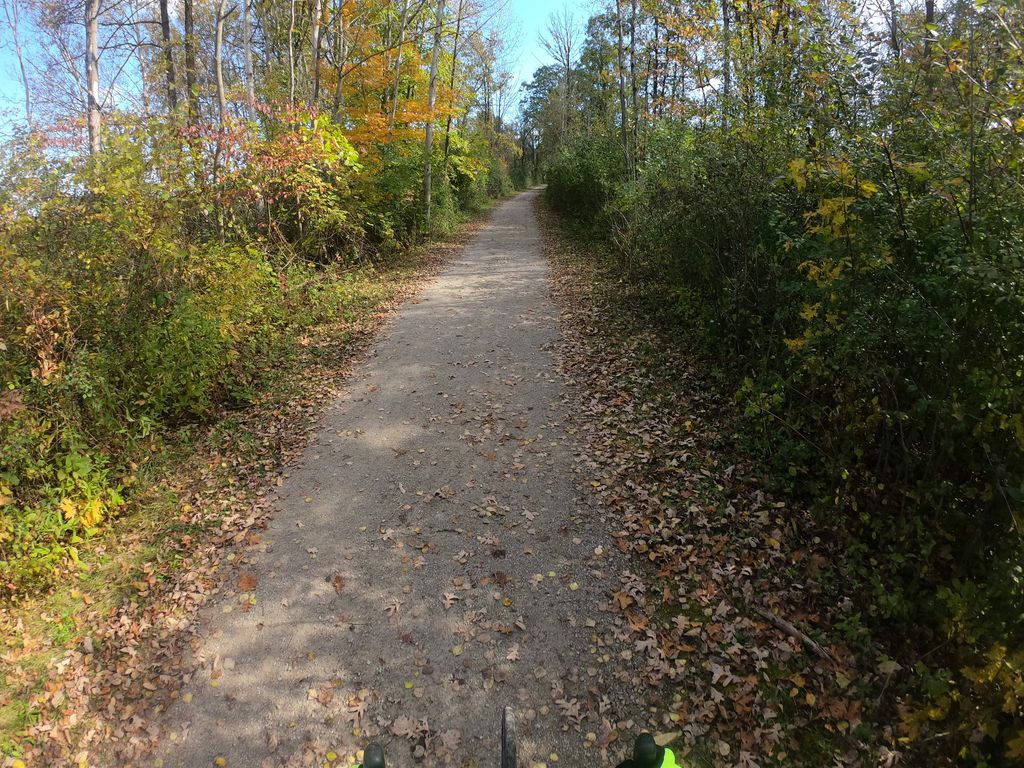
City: kitchener-waterloo